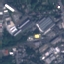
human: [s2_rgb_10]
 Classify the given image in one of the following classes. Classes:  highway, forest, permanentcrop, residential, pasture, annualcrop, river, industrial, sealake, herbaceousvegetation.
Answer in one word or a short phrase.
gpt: Industrial